Interaction volume radius: 10 \u00c5
Interaction volume height: 15 \u00c5
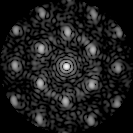
Disorder parameter: 0.3731